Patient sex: M
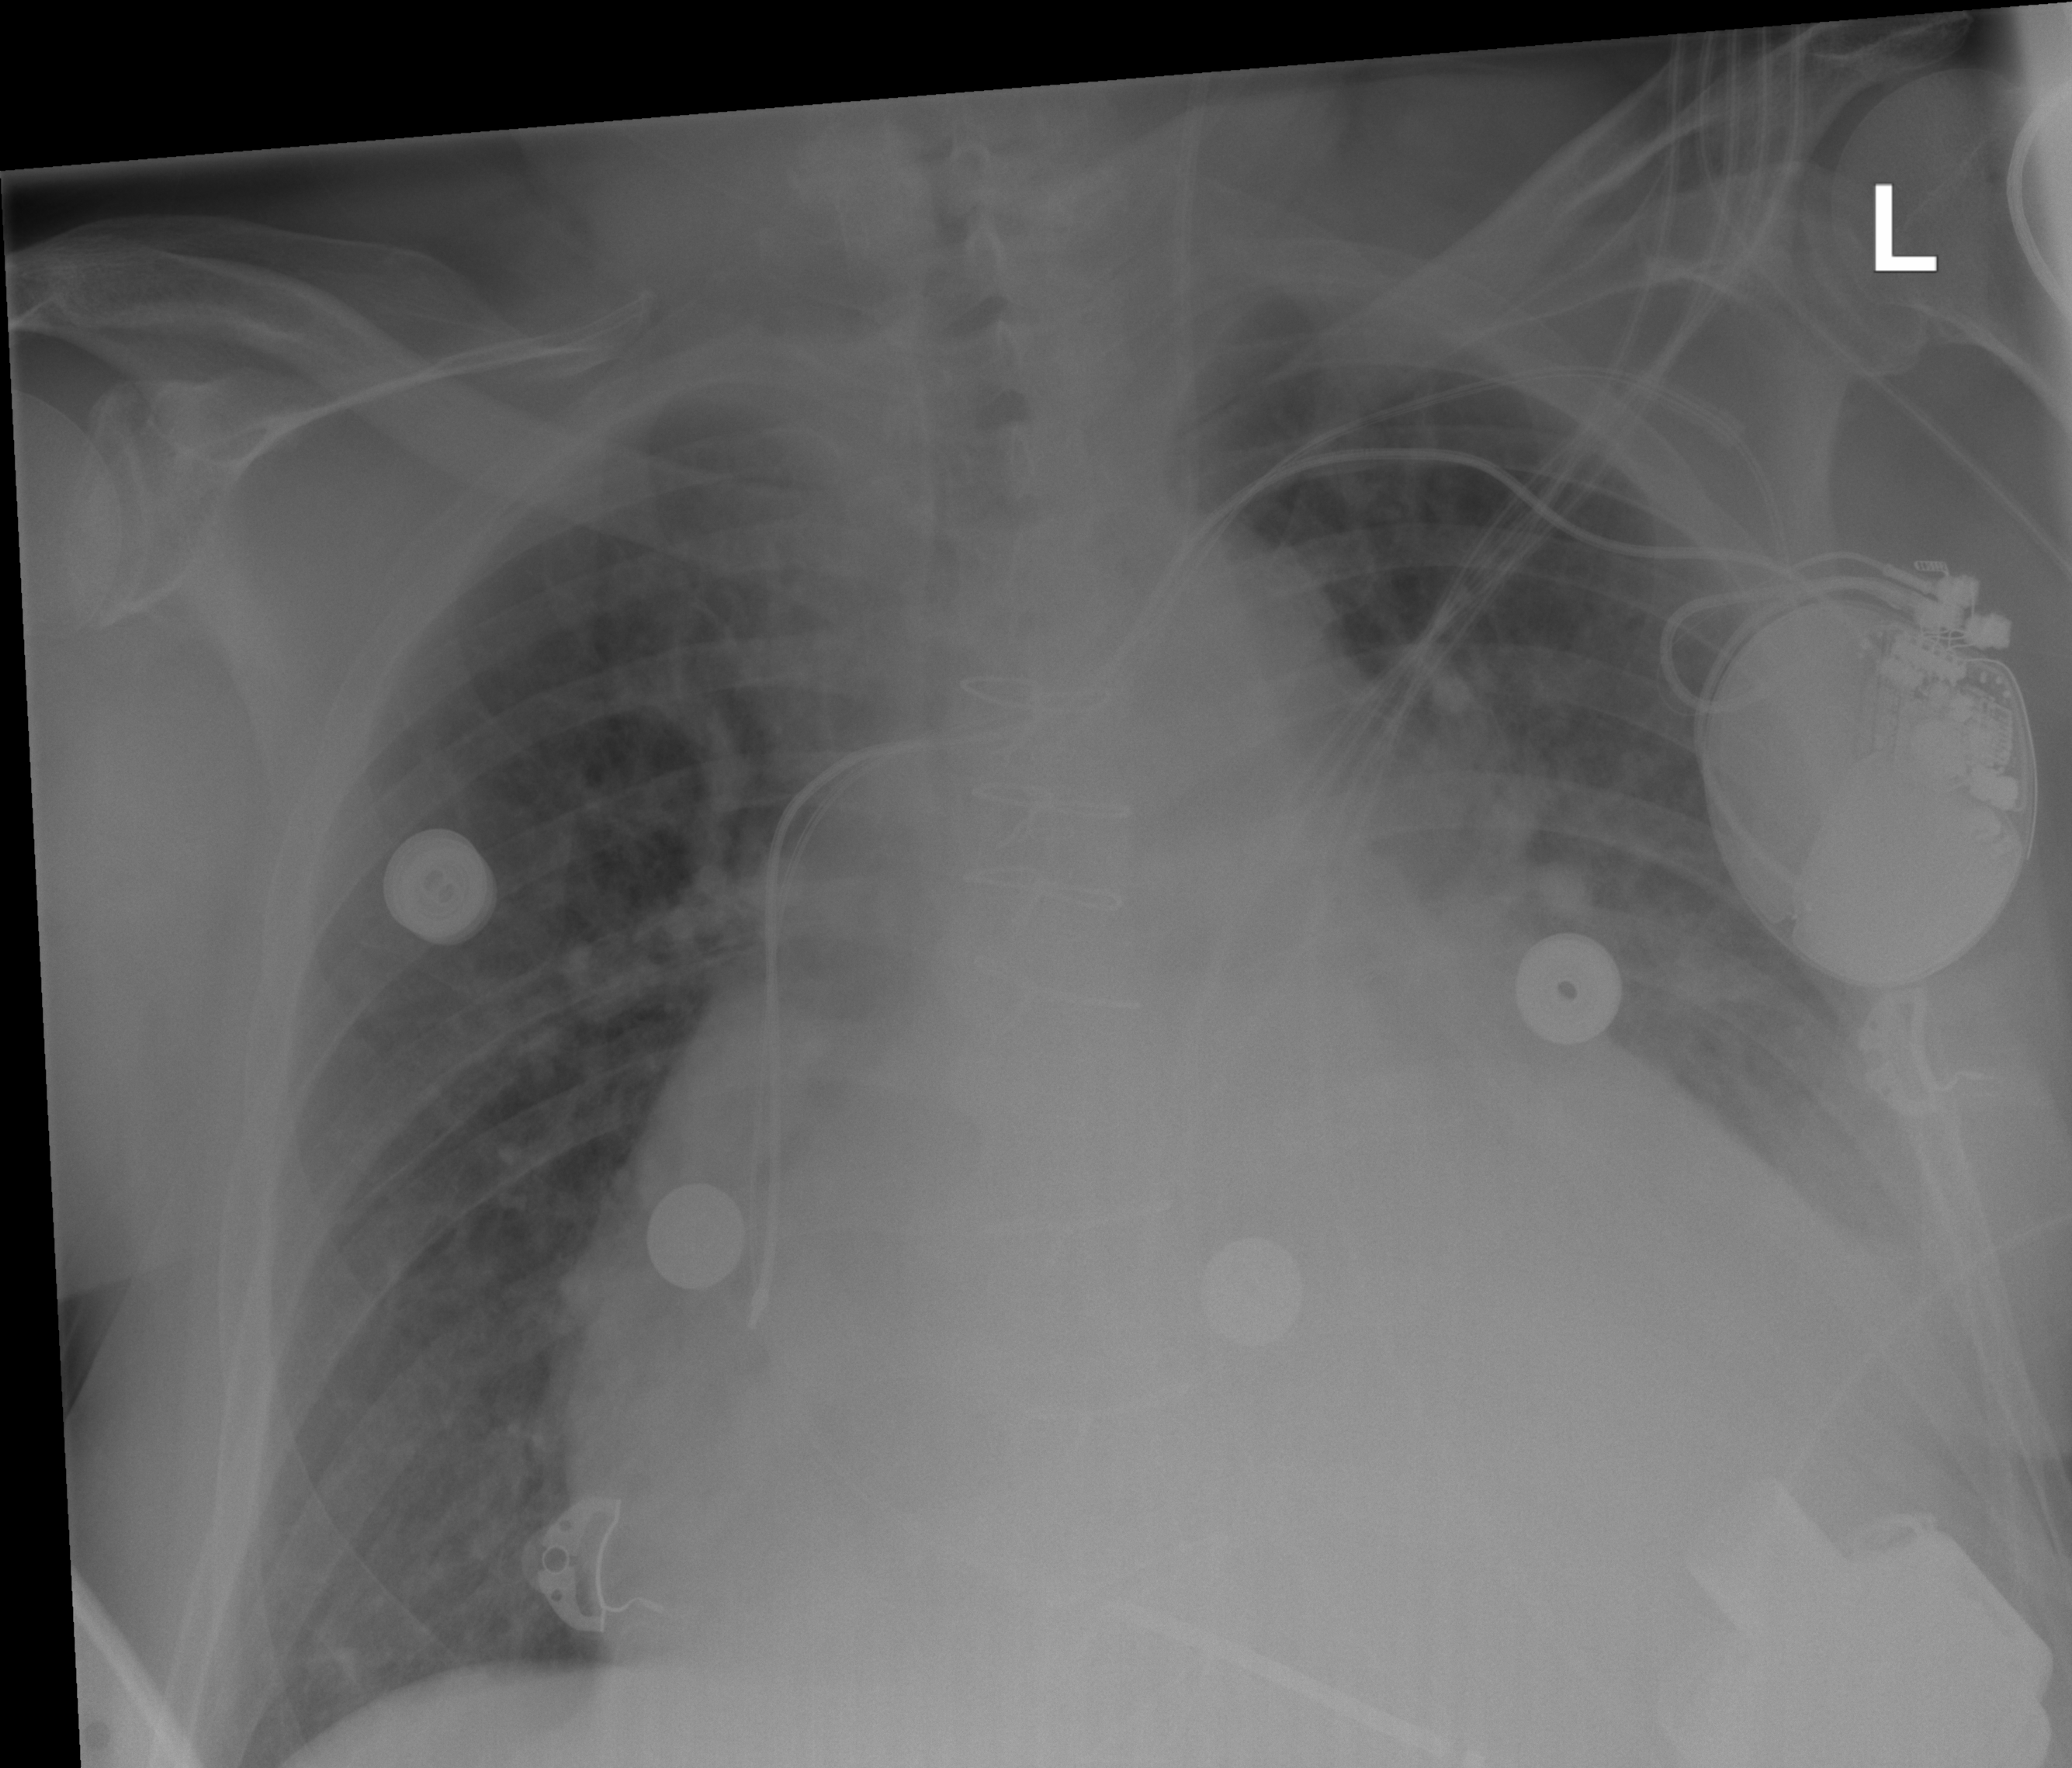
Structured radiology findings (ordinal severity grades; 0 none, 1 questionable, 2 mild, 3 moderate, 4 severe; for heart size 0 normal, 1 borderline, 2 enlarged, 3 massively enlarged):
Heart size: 3
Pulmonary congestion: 2
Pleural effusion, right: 0
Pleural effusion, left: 2
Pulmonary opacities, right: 0
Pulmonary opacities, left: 0
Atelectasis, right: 2
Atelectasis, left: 2